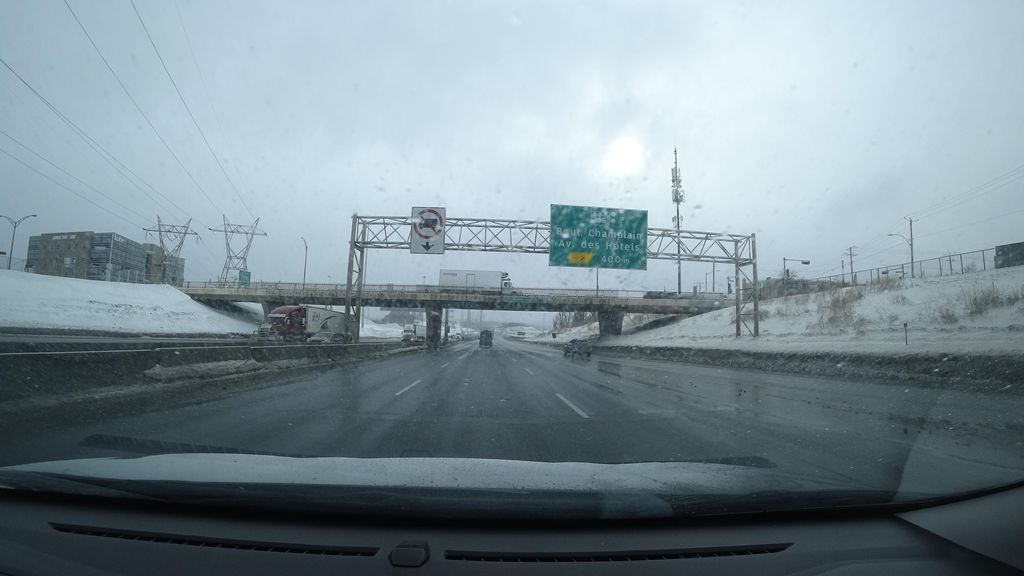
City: quebec_city